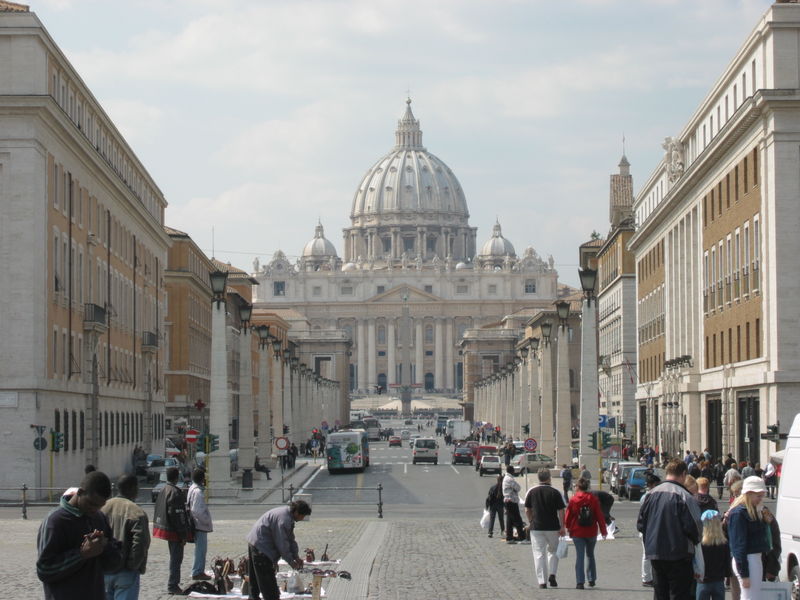
Titel: Petersdom in Rom (San Pietro)
Künstler: Donato Bramante
Standort: Rom, S. Pietro (EU - I - Latium)
Schlagwörter: himmel, wolken, grün, menschen, stadt, fenster, lampen, laterne, laternen, schwarz, strasse, säulen, gebäude, haus, rot, leute, barock, stein, häuser, kirche, sonne, turm, hellblau, fassade, italien, passanten, straßenflucht, auto, kuppel, papst, foto, palast, dom, rom, portal, portikus, vatikan, rucksack, autos, fahrzeuge, gibel, straßenlaternen, sone, kollonaden, attika, michelangelo, petersdom, sankt peter, tambour, petersplatz, dachreiter, werk, bus, wplken, bernini, menshcne, säulen#, trape, via della coinciliazione, sehnswürdigkeit